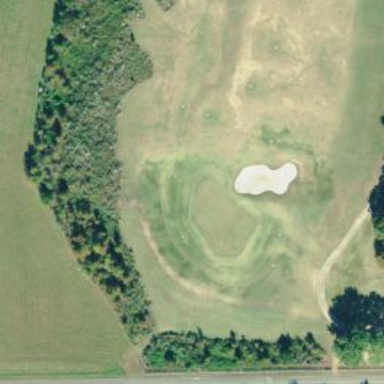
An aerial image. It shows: View of golf hole.